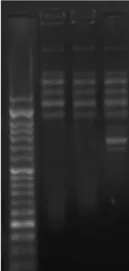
The random amplified polymorphic DNA polymerase chain reaction fingerprint pattern for three Neisseria gonorrhoea strains isolated from urethral discharge (lanes 1, 4, 7, 10, 13), ocular swab (lane 2, 5, 8, 11, 14), and blood (lane 3, 6, 9, 12, 15) using five sets of arbitrary primers including IT3, VIM-f, Bla NDM-1R, D8635, and D11344. DNA Ladder: 50 bp.
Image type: pathology (methylene_blue)